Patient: sex M, age 60
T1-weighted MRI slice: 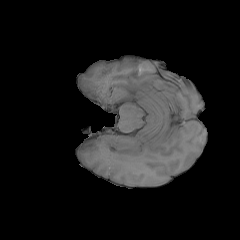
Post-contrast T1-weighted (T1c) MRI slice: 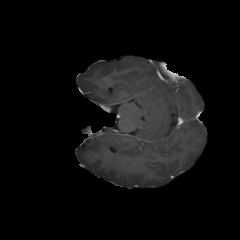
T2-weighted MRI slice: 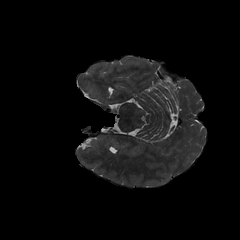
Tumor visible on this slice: no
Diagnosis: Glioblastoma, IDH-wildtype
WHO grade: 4